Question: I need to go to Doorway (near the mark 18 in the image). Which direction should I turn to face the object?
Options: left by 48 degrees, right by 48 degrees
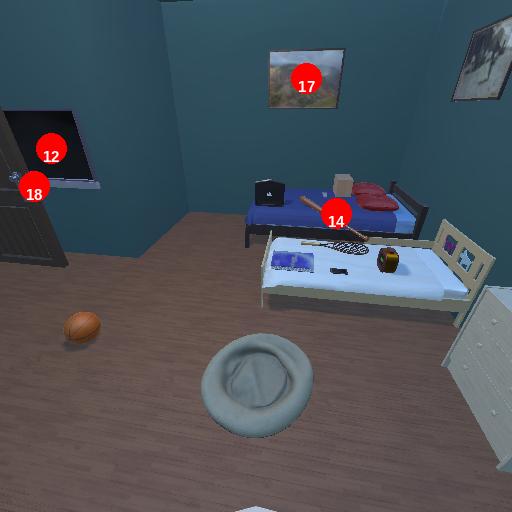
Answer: left by 48 degrees